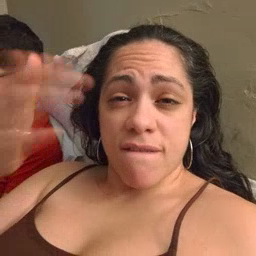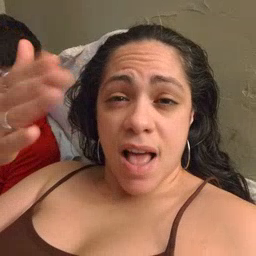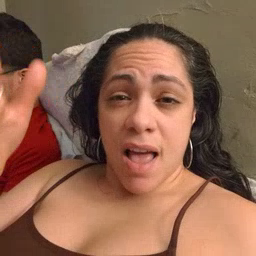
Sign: flag